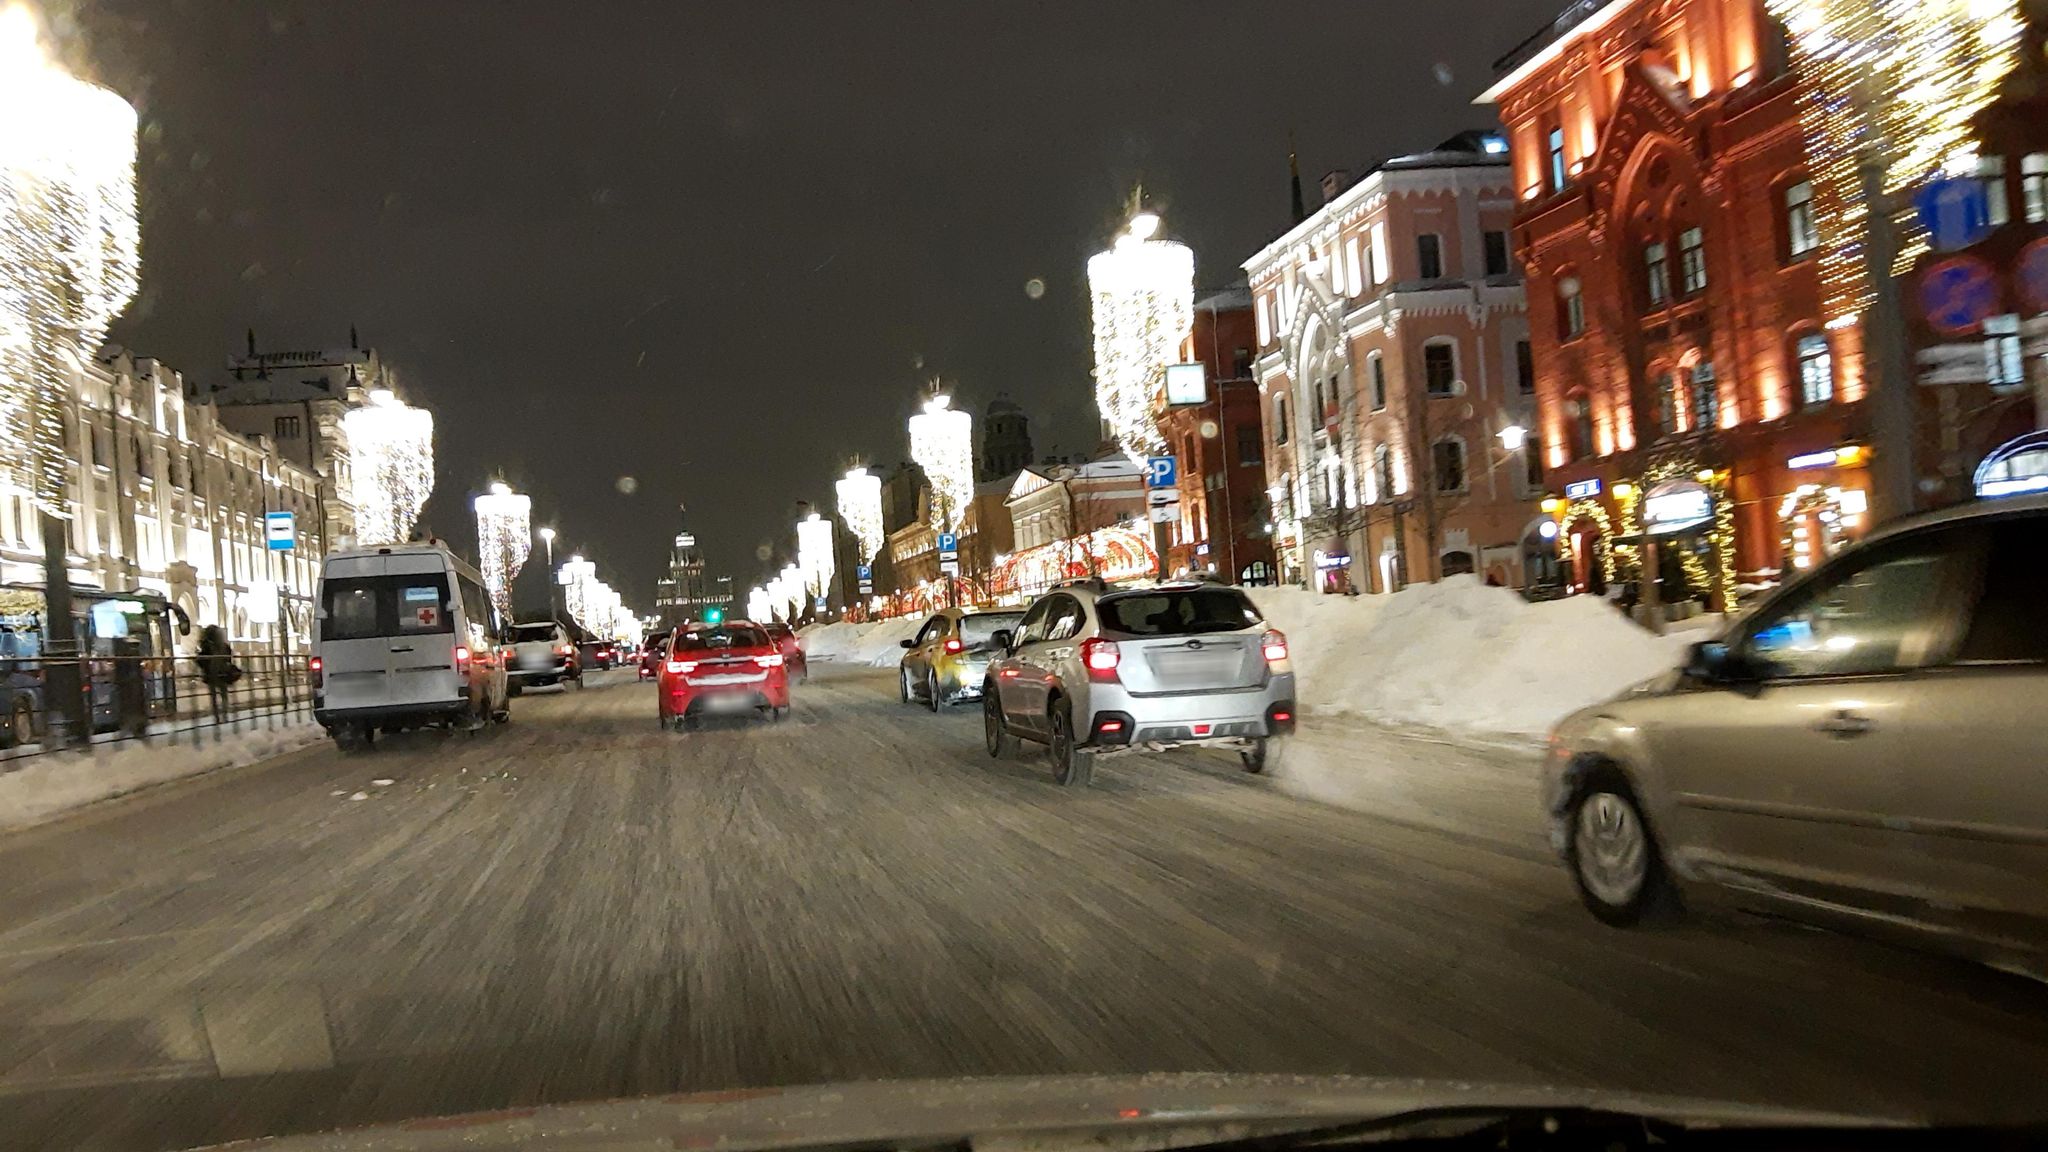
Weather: snowy
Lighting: night
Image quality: slightly poor
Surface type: driving surface
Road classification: primary
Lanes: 5
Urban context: urban centre
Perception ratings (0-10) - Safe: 3.03, Lively: 6.41, Beautiful: 3.68, Boring: 2.01, Depressing: 2.61, Wealthy: 6.6